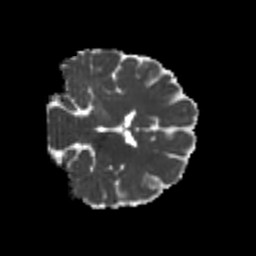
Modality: MD
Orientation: coronal
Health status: healthy
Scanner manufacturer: philips
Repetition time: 7.393 s
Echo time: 0.08599 s